Interaction volume radius: 10 \u00c5
Interaction volume height: 25 \u00c5
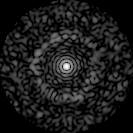
Disorder parameter: 0.8166